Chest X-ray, PA view. Patient: 74 years old, sex F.
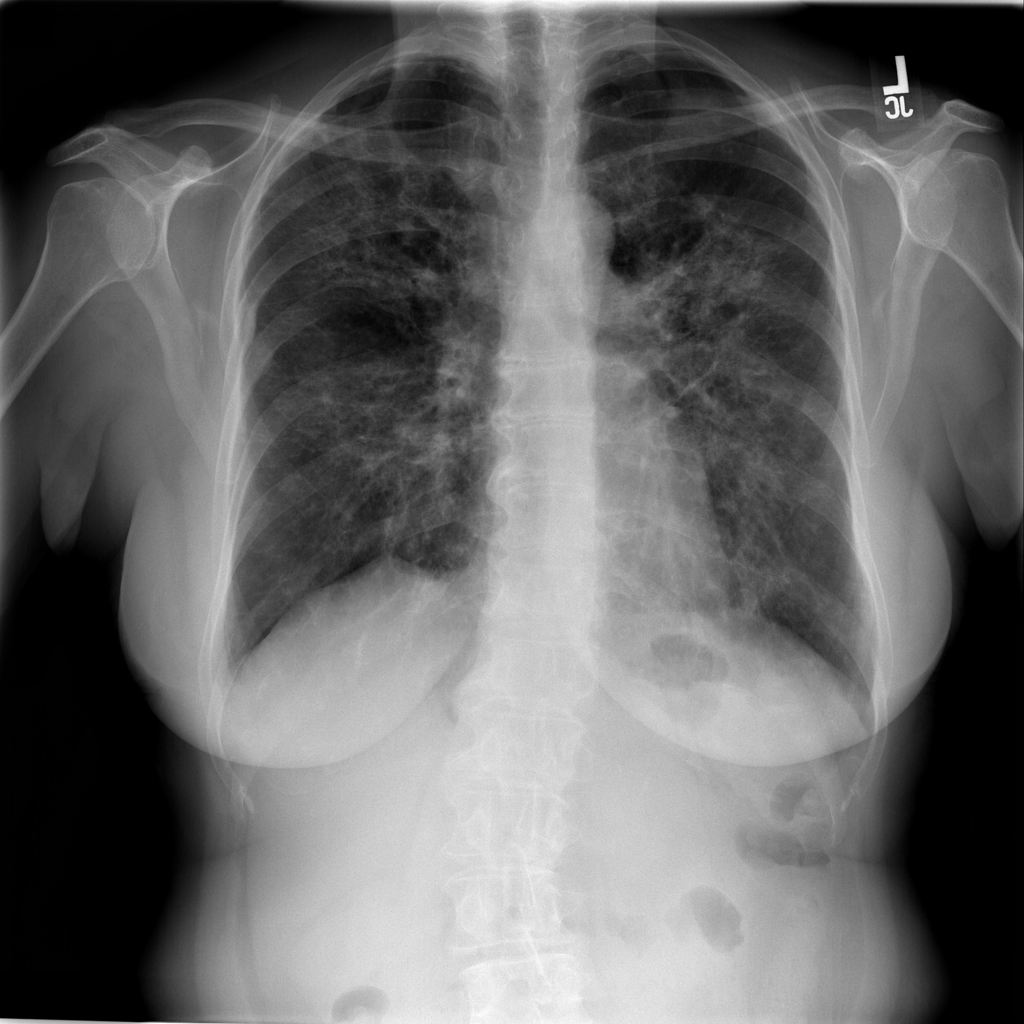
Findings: No Finding